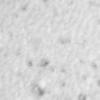
Label: no_change